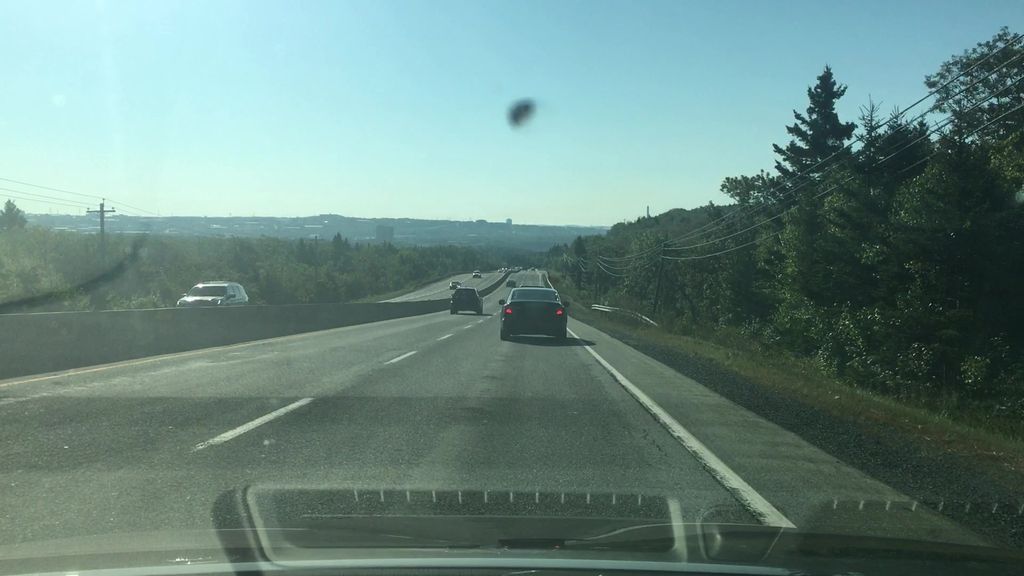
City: halifax